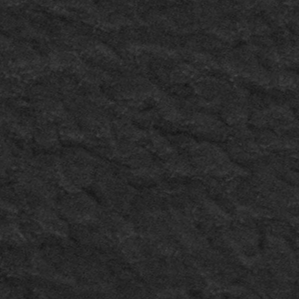
Label: frost